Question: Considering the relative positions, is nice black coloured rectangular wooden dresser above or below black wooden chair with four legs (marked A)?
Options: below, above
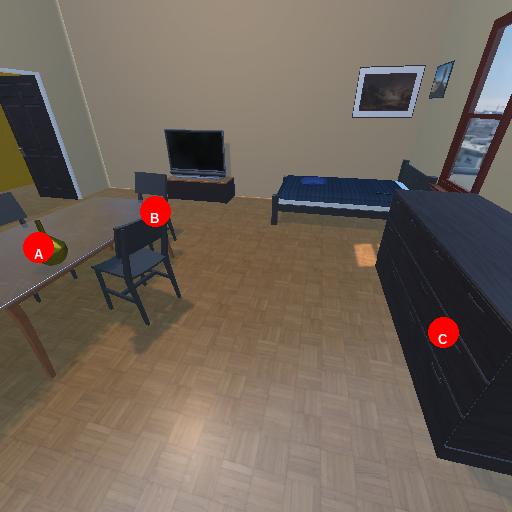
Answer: below